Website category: university
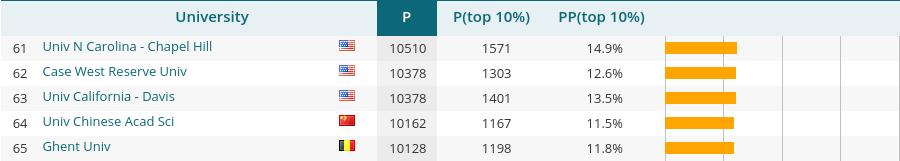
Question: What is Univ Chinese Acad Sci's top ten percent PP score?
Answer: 11.5%

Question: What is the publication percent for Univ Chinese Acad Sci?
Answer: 11.5%

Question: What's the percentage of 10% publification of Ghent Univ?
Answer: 11.8%

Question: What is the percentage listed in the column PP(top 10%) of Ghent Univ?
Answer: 11.8%

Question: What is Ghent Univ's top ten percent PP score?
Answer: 11.8%

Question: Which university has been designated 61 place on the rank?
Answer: Univ N Carolina - Chapel Hill

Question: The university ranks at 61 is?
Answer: Univ N Carolina - Chapel Hill

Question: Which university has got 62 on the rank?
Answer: Case West Reserve Univ

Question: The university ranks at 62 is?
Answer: Case West Reserve Univ

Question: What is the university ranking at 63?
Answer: Univ California - Davis

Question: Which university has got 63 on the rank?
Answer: Univ California - Davis

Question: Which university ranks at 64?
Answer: Univ Chinese Acad Sci

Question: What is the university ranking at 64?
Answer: Univ Chinese Acad Sci

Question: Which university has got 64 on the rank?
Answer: Univ Chinese Acad Sci

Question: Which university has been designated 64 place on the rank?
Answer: Univ Chinese Acad Sci

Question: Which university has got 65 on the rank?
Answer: Ghent Univ

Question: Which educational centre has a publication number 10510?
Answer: Univ N Carolina - Chapel Hill

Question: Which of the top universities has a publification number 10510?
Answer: Univ N Carolina - Chapel Hill

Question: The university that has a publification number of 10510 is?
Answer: Univ N Carolina - Chapel Hill

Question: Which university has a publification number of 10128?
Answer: Ghent Univ

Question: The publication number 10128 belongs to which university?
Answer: Ghent Univ

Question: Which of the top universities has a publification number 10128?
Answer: Ghent Univ

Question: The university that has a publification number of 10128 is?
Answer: Ghent Univ

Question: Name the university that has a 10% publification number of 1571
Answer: Univ N Carolina - Chapel Hill

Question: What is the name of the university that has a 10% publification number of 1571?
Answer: Univ N Carolina - Chapel Hill

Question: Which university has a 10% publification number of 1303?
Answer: Case West Reserve Univ

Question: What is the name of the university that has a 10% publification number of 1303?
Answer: Case West Reserve Univ

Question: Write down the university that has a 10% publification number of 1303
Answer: Case West Reserve Univ

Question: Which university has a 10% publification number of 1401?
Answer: Univ California - Davis

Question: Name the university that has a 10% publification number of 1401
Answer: Univ California - Davis

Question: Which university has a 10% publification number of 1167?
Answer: Univ Chinese Acad Sci

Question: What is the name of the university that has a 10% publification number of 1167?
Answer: Univ Chinese Acad Sci

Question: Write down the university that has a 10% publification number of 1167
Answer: Univ Chinese Acad Sci

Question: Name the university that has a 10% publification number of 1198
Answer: Ghent Univ

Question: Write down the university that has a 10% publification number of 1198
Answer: Ghent Univ